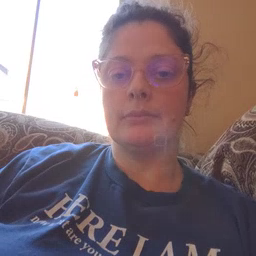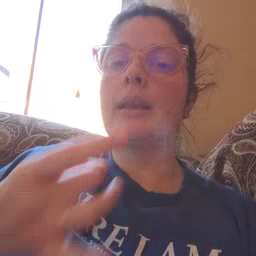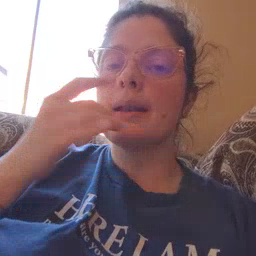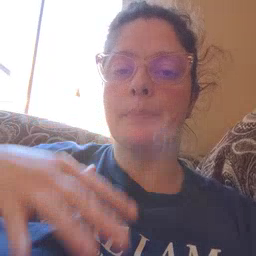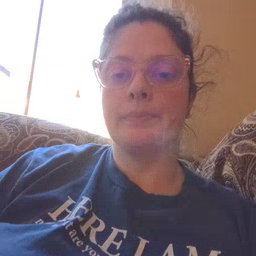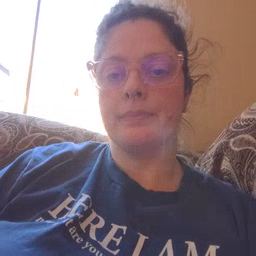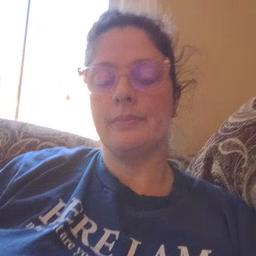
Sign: lamp